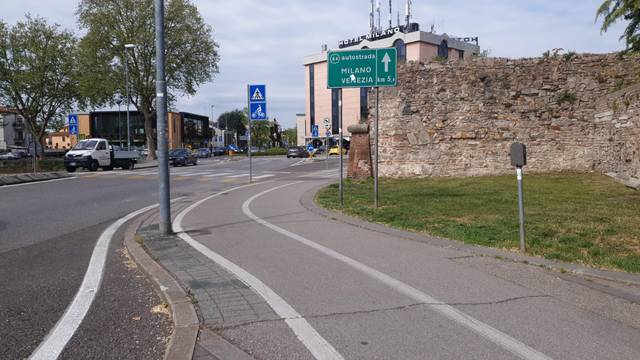
Region: Italy
Coordinates: 45.412, 11.865